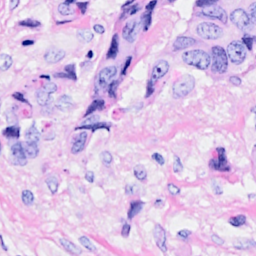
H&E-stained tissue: Breast